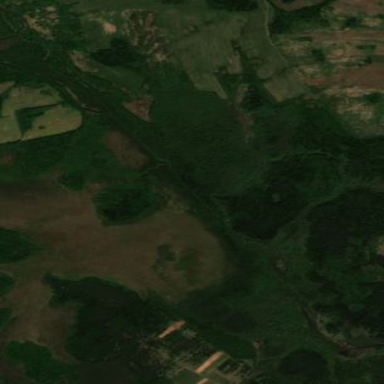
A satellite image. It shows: Bog wetland area.